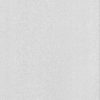
Label: dusty